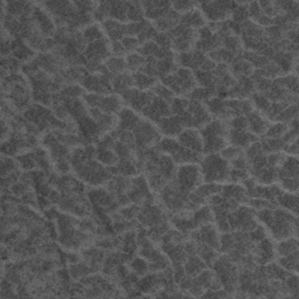
Label: frost